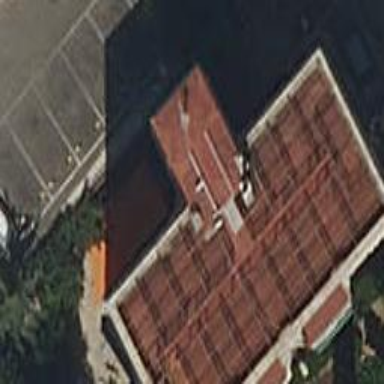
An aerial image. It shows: Part of building.